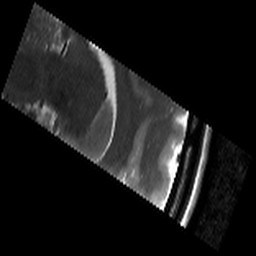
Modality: T2w
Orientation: sagittal
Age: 20
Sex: female
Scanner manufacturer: siemens
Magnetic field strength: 3 T
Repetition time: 8.02 s
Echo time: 0.08 s